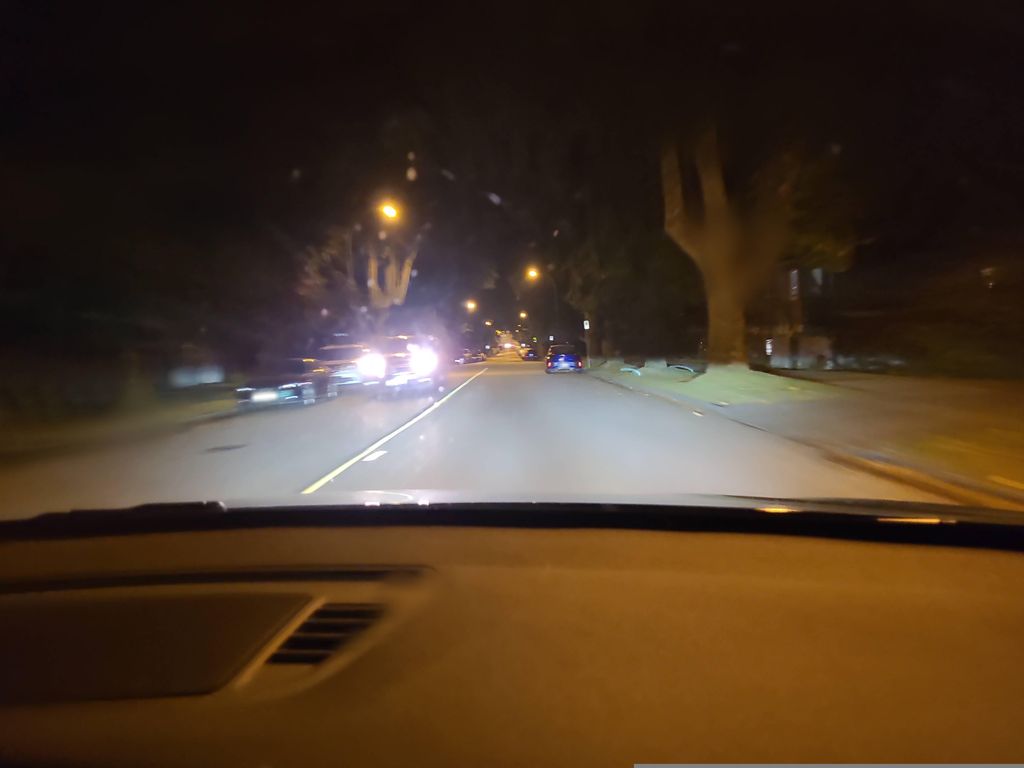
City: vancouver